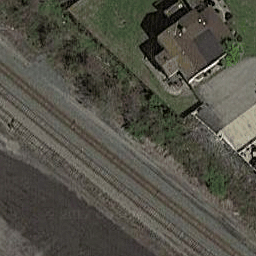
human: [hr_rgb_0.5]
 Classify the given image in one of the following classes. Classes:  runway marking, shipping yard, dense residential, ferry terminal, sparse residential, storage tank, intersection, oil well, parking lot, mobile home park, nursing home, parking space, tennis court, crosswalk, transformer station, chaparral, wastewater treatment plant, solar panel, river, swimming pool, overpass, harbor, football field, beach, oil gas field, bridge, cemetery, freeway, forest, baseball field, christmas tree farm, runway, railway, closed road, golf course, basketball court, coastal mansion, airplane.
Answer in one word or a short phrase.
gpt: railway